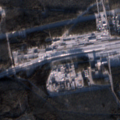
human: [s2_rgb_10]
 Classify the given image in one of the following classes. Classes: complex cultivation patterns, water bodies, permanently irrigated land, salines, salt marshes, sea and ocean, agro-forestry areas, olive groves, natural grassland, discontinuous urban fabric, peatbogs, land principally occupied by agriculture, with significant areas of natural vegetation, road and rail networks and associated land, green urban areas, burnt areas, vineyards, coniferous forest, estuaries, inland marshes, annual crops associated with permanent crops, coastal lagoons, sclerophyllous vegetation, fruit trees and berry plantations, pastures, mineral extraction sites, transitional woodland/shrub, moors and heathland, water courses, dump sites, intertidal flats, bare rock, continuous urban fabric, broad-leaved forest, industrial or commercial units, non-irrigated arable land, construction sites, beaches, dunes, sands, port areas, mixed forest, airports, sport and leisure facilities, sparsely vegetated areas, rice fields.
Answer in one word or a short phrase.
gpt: discontinuous urban fabric, industrial or commercial units, coniferous forest, mixed forest, transitional woodland/shrub